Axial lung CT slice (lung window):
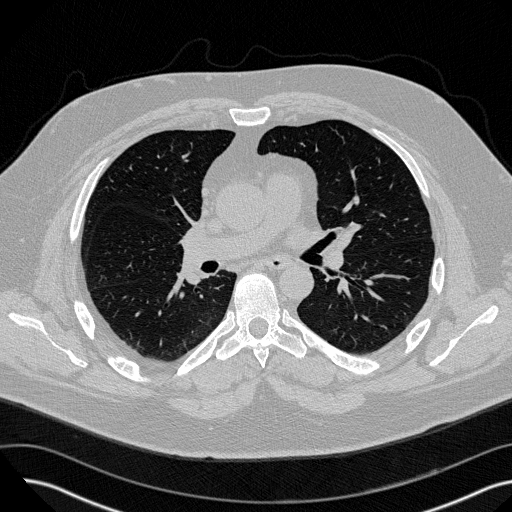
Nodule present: no